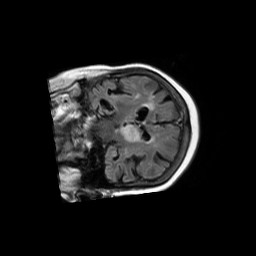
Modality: FLAIR
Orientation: coronal
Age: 82
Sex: female
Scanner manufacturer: philips
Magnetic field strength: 1.5 T
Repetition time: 11 s
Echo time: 0.14 s